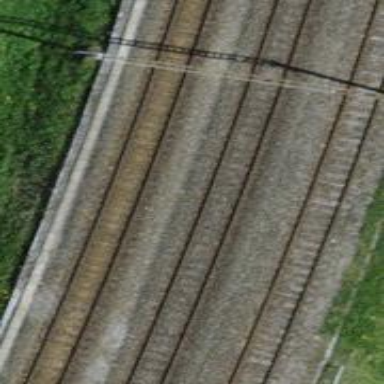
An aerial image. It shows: Single railway track with electrification through contact line.